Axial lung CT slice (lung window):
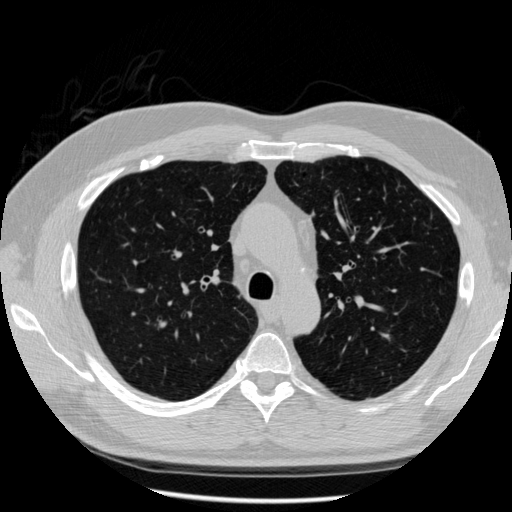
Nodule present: no